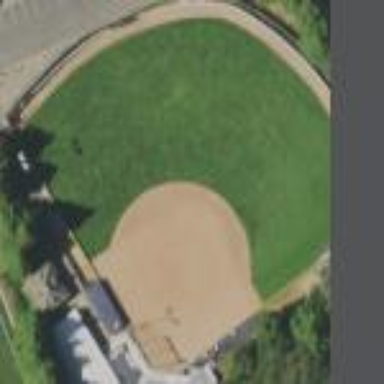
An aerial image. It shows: Softball pitch for leisure and sport activities.